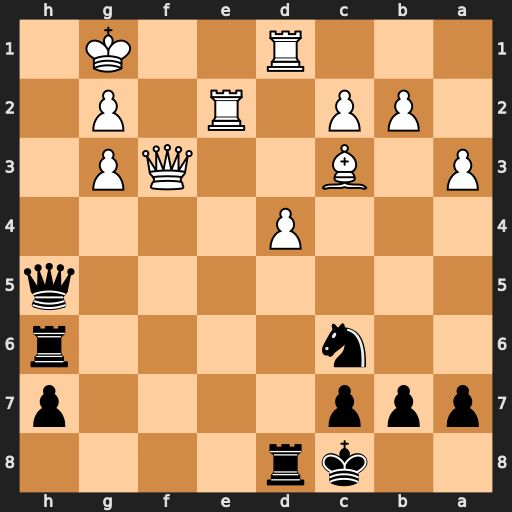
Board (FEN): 2kr4/ppp4p/2n4r/7q/3P4/P1B2QP1/1PP1R1P1/3R2K1
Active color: b
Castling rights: -
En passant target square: -
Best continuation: Qh1+ Kf2 Qxd1 Qf5+ Kb8